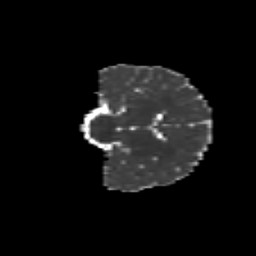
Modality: MD
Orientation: coronal
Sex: male
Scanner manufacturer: siemens
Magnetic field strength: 3 T
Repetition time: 5 s
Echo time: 0.071 s